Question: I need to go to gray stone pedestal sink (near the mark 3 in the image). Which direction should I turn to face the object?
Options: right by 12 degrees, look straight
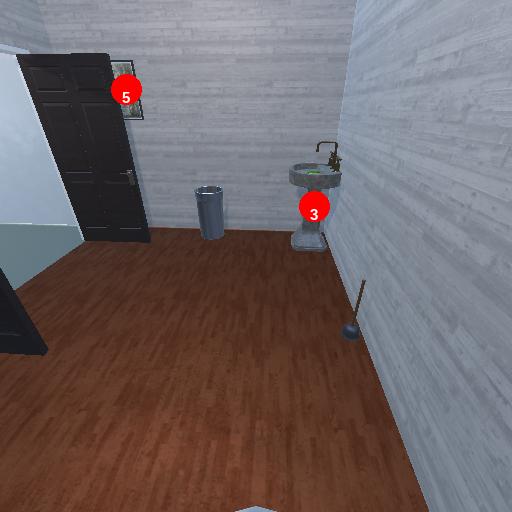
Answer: right by 12 degrees